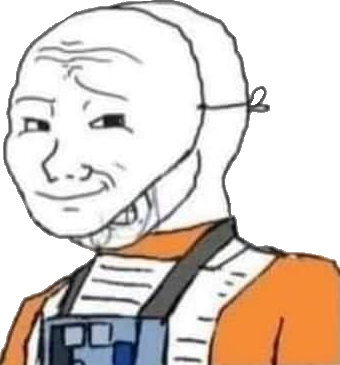
Label: 5_Smugjak